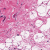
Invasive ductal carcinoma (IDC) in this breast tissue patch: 0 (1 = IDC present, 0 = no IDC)